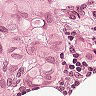
Metastatic tissue present: yes